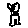
Label: cat